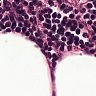
Metastatic tissue present: no